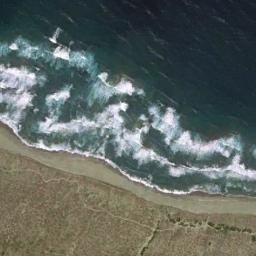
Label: beach